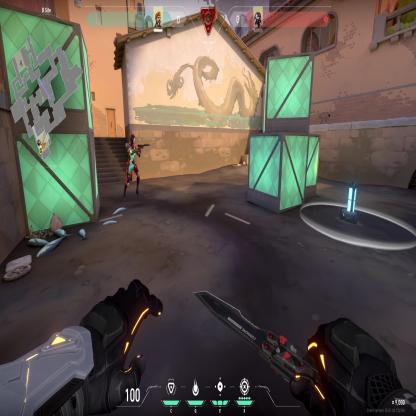
Label: planted spike ; enemy